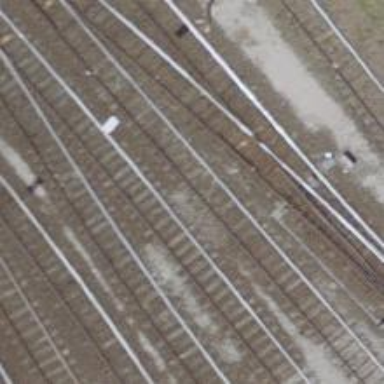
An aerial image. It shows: Single track railway in yard.